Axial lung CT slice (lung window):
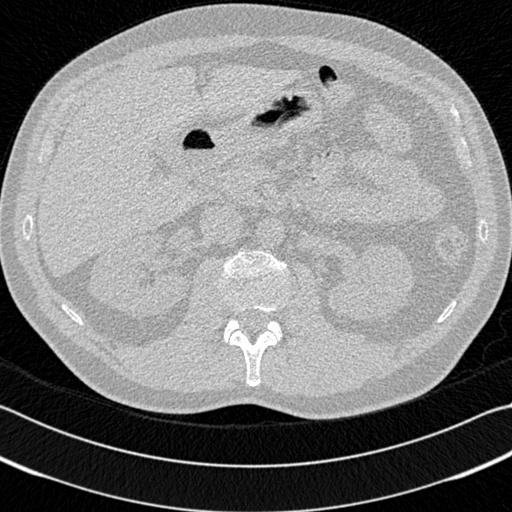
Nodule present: no